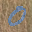
Label: 0